Question: HI I am new to using excel and only have a basic knowledge in designing macros. I want to be able to design a macro that can separate different invoice details depending on the company unique id into a separate sheet. only problem there is two or three rows that need to be moved together. How would I go about doing this?
For example:

Here is a sample picture of the data. what i want to do is copy the H and N in rows 1 and 2 deepening on the value in row D
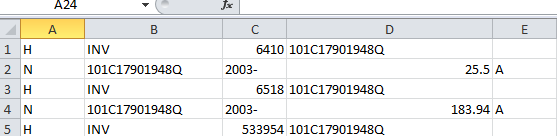
Answer: Assuming your testing for something like 'is value > 25'
'''
Sub Macro1()
Dim dat As Variant
Dim rng As Range
Dim i As Long
Dim cntr As Integer
cntr = 1
Set rng = [A1:A5]
dat = rng ' dat is now array (1 to 5, 1 to 1)
For i = LBound(dat, 1) To UBound(dat, 1)
If rng(i, 1).Offset(0, 3).Value > 25 Then
Sheets("Sheet2").Range("A" & cntr).Value = Range("A" & i).Value
cntr = cntr + 1
End If
Next
End Sub
'''